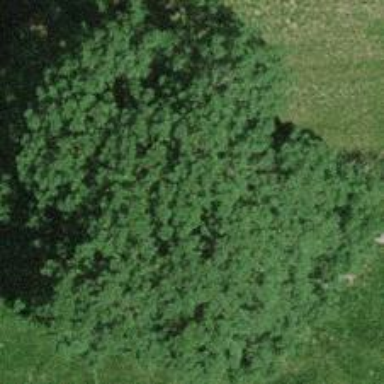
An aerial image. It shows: Beautiful tree in nature.